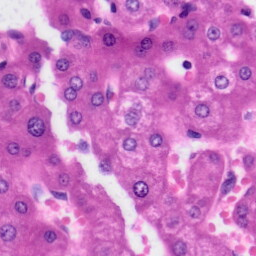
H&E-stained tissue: Liver